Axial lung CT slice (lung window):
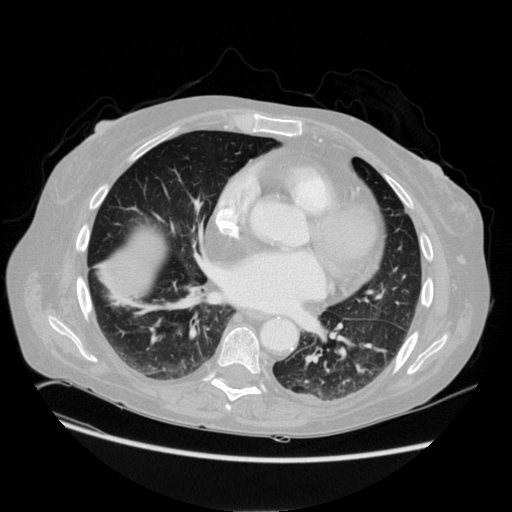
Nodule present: no